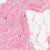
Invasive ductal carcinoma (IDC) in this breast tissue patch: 0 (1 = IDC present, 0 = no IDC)